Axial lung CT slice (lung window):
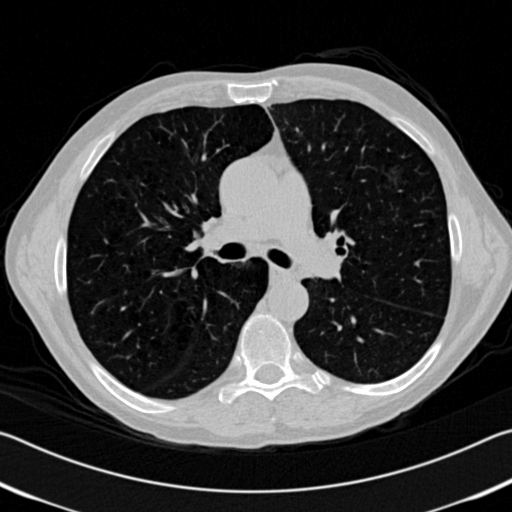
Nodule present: yes
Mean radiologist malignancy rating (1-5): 3